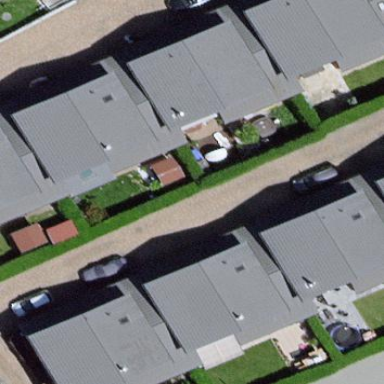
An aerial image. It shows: Terrace building with gabled roof.